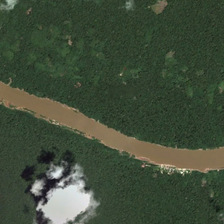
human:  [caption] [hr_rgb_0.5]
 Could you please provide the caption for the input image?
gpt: the arc shaped river is across the forest .

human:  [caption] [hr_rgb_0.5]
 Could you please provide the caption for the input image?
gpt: the arc shaped river is across the forest .

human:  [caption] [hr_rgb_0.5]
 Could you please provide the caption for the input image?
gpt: there is a white building inside the lush forest which the yellow river passes by .

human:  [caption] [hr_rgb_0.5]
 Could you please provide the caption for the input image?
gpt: there is a cloud flowing over a rainforest with a river passing through .

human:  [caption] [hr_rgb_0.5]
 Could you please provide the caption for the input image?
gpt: many green trees with a pond surrounded by them are in two sides of a yellow river .